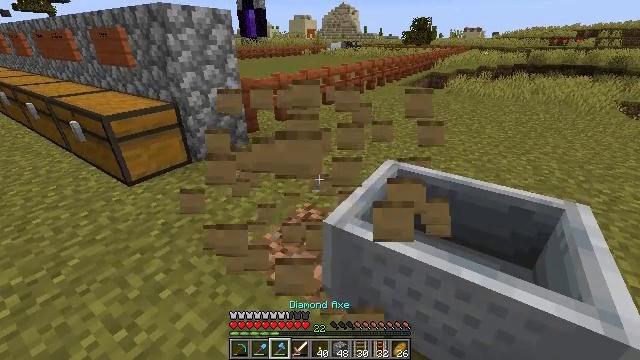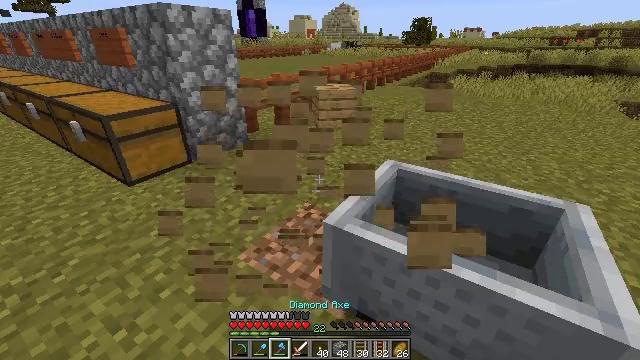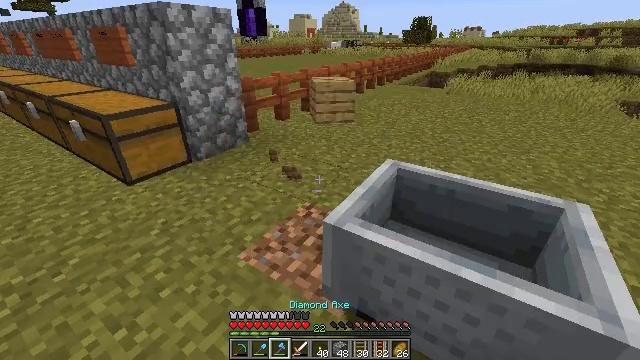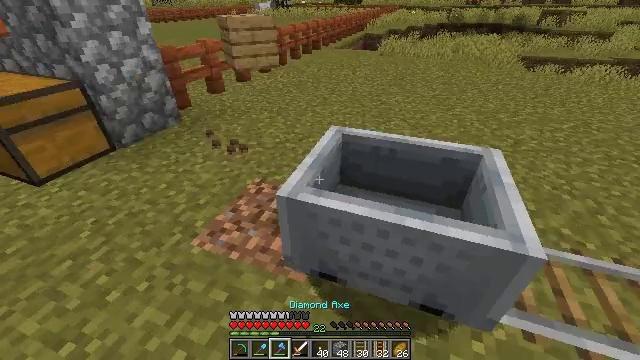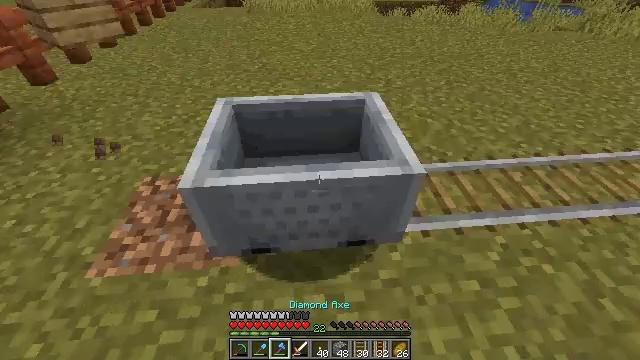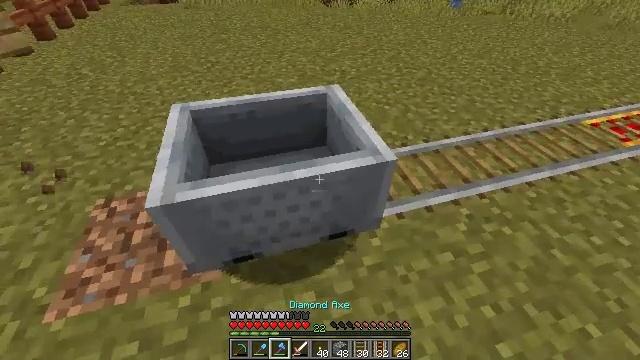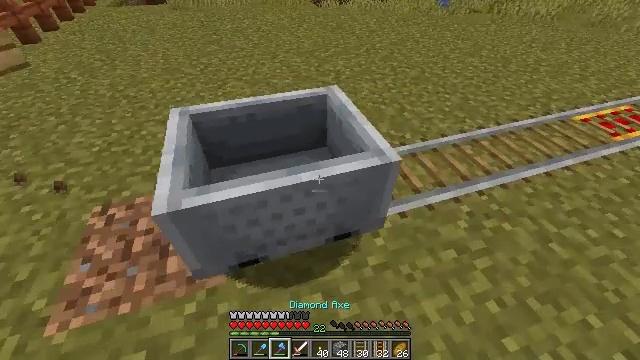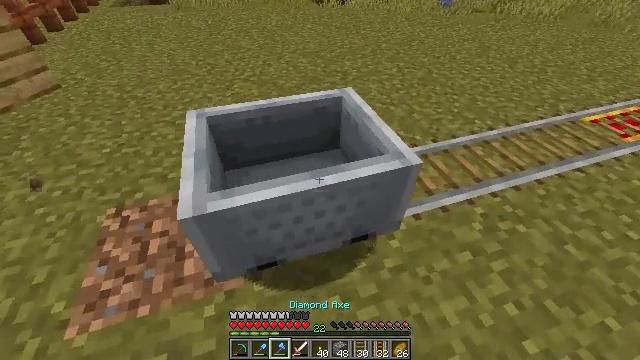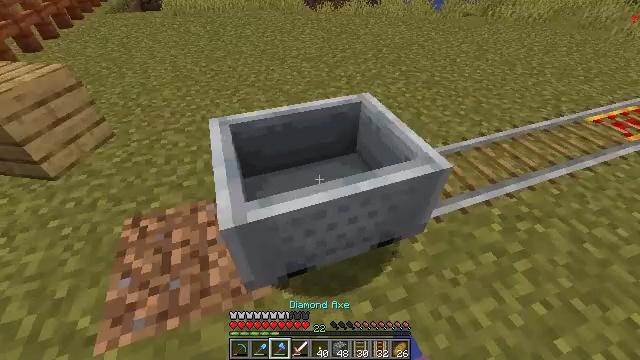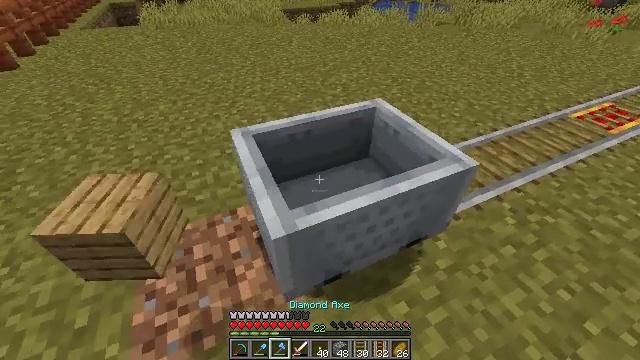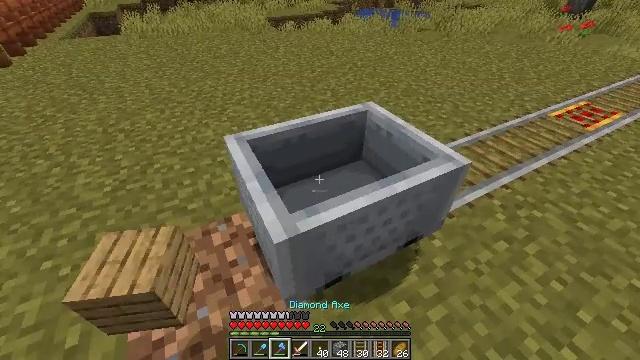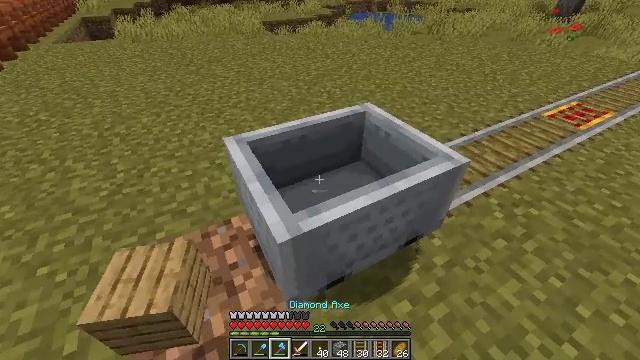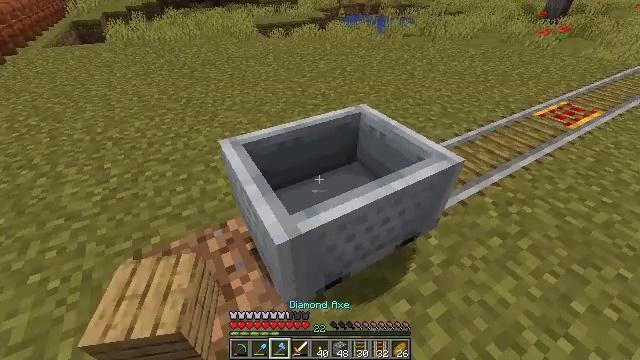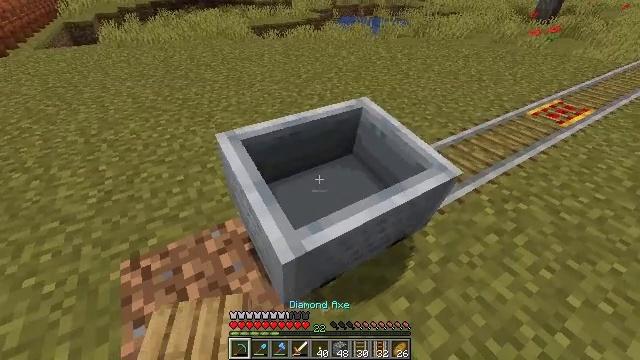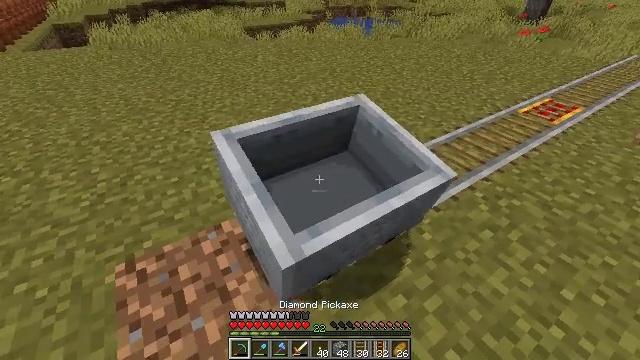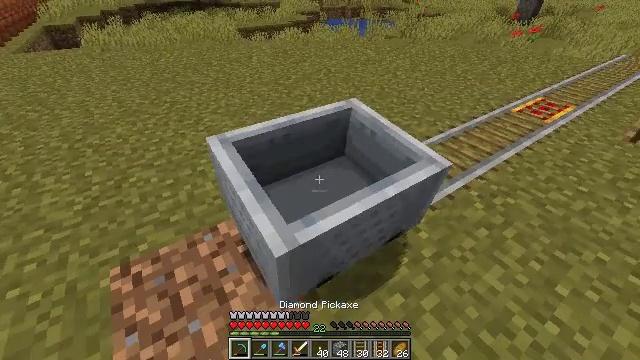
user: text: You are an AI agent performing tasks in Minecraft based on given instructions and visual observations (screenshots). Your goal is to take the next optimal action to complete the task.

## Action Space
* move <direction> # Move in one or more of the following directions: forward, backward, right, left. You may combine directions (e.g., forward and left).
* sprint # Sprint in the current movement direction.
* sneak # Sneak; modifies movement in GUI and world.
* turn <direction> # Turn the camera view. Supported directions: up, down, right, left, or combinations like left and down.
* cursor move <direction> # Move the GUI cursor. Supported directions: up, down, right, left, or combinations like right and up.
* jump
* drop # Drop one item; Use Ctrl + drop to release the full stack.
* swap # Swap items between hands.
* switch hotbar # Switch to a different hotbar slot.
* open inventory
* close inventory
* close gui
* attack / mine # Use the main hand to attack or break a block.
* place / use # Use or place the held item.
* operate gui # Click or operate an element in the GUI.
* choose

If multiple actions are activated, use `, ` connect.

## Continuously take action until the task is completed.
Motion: motion action
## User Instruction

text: Break the rail off the ground.
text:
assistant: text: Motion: attack / mine
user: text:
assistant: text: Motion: attack / mine
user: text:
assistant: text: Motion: turn right and down
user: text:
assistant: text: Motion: turn right and down
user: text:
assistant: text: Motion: move left, turn right and down
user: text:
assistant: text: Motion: move left, turn right
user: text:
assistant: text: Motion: move left, attack / mine
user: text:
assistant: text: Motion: move left, turn right, attack / mine
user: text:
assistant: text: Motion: turn right and up, attack / mine
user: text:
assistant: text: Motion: turn right and up, attack / mine
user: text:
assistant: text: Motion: turn right, attack / mine
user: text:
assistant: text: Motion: turn right, attack / mine
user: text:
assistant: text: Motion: turn right, attack / mine, switch to hotbar 1
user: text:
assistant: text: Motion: turn right, attack / mine, switch to hotbar 1
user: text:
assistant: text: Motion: turn right, attack / mine, switch to hotbar 1
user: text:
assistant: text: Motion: turn right, attack / mine, switch to hotbar 1
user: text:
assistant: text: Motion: turn right, attack / mine
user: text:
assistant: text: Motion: turn right, attack / mine
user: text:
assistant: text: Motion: turn right, attack / mine
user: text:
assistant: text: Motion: attack / mine
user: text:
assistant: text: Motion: attack / mine
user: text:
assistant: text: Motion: attack / mine
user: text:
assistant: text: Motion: attack / mine
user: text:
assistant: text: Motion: attack / mine
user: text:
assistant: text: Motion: attack / mine
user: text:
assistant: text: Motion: attack / mine
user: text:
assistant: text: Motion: attack / mine
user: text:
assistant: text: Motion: no_op
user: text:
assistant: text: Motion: attack / mine
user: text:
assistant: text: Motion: attack / mine